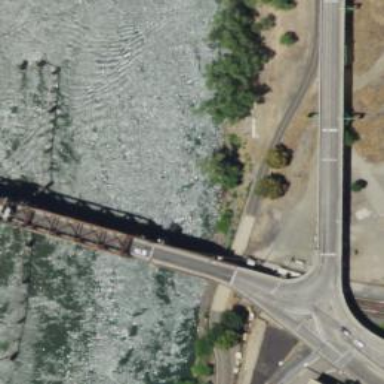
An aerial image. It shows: Railway bridge.